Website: walmart
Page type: customer-info-address
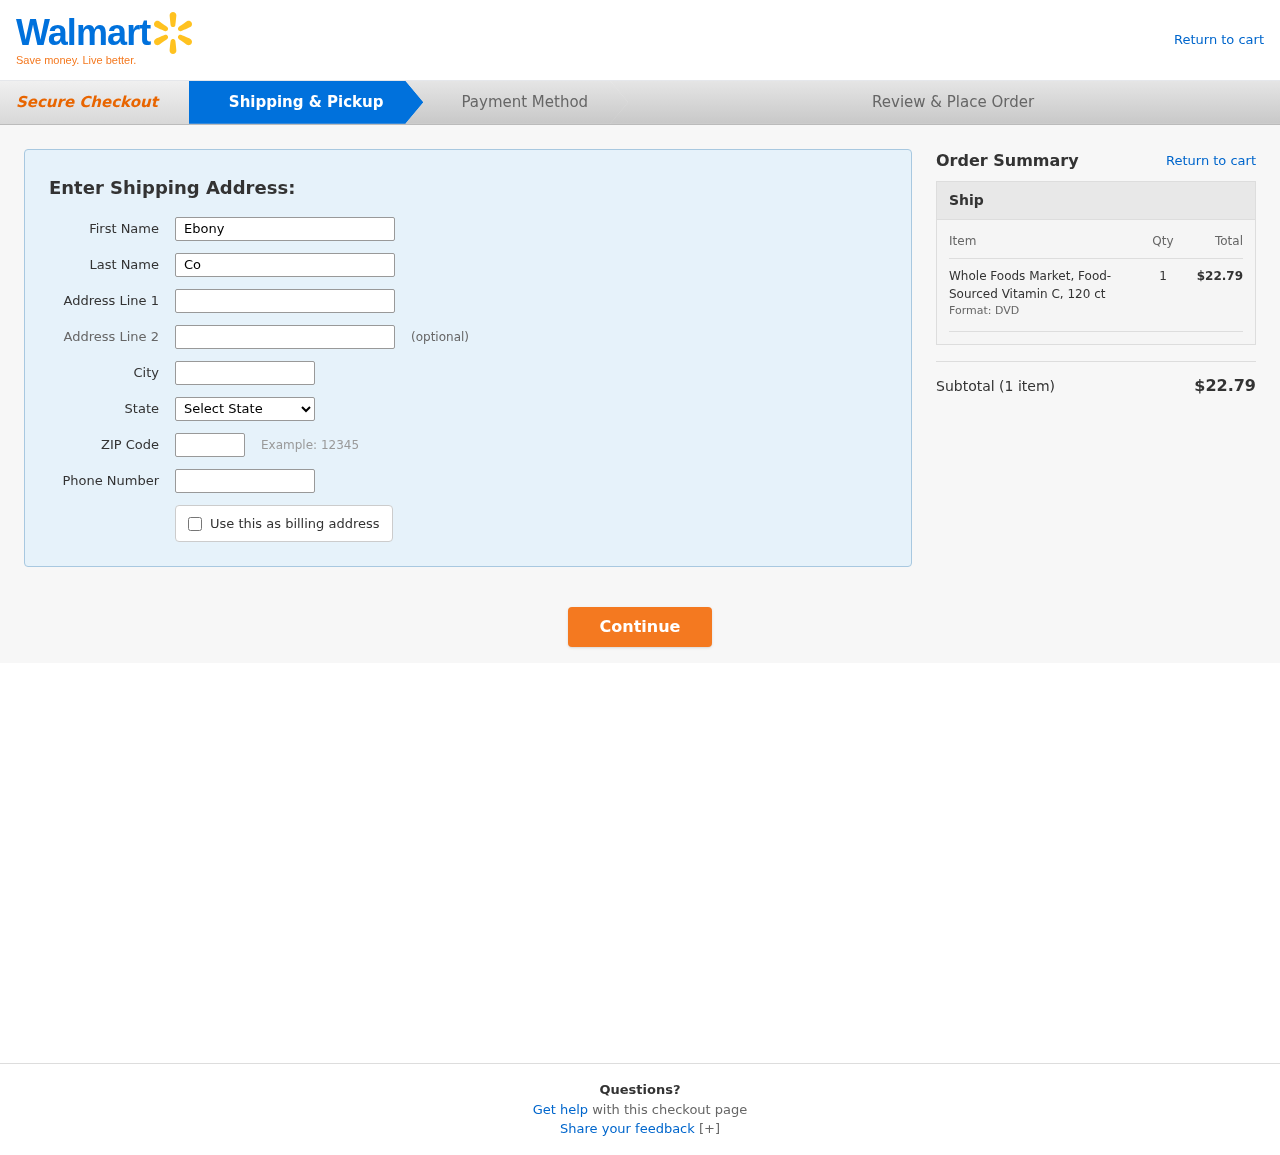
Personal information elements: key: PII_CITY
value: Port Kimberly
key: PII_FIRSTNAME
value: Ebony
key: PII_LASTNAME
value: Cox
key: PII_PHONE
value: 9126132954
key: PII_POSTCODE
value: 98487
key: PII_STATE
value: South Carolina
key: PII_STREET
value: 383 Stewart Trail
Product elements: key: PRODUCT1_NAME
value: Whole Foods Market, Food-Sourced Vitamin C, 120 ct
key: PRODUCT1_QUANTITY
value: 1
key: PRODUCT1_LINE_TOTAL
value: $22.79
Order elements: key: ORDER_NUM_ITEMS
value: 1
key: ORDER_SUBTOTAL
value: $22.79